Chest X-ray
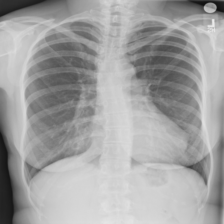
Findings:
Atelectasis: negative
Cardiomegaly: negative
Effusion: negative
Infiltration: negative
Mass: negative
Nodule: negative
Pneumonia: negative
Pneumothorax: negative
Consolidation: negative
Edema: negative
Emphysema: negative
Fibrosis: negative
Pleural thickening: negative
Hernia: negative